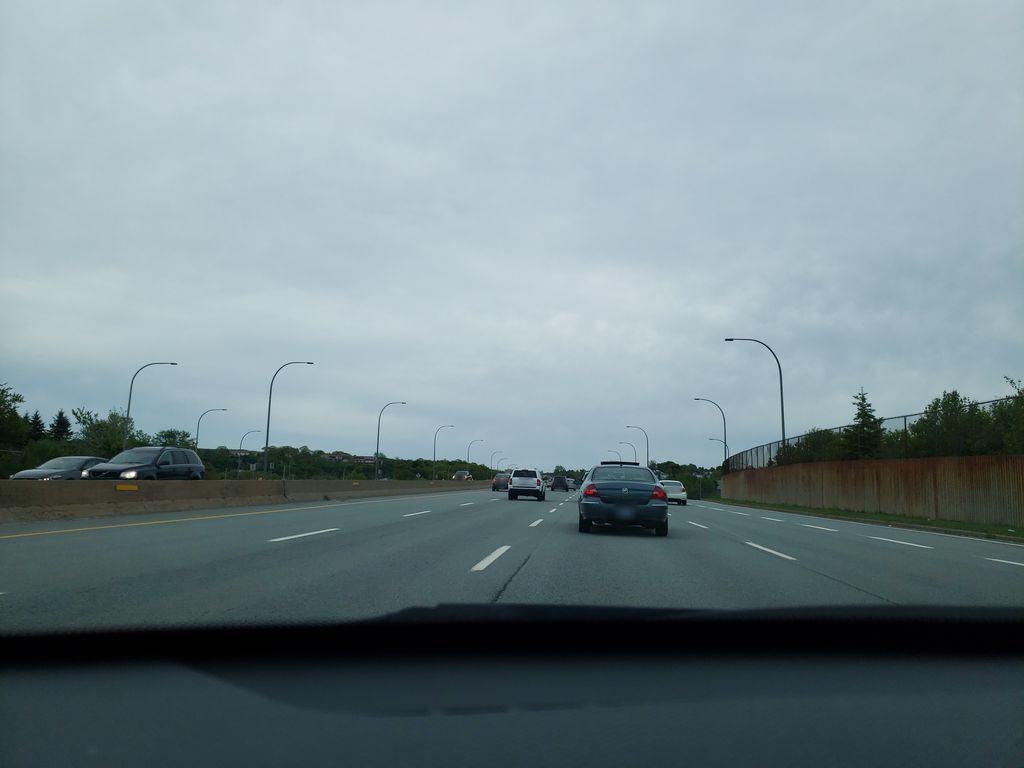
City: halifax